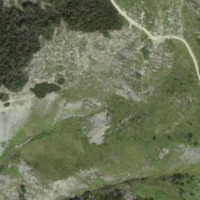
EUNIS habitat code: 43
Species observed at this site:
Hesperia comma
Orchis mascula